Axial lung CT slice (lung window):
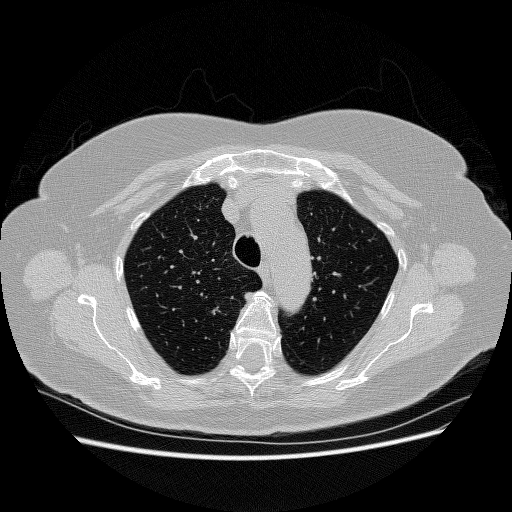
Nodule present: no